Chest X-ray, PA view. Patient: 54 years old, sex F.
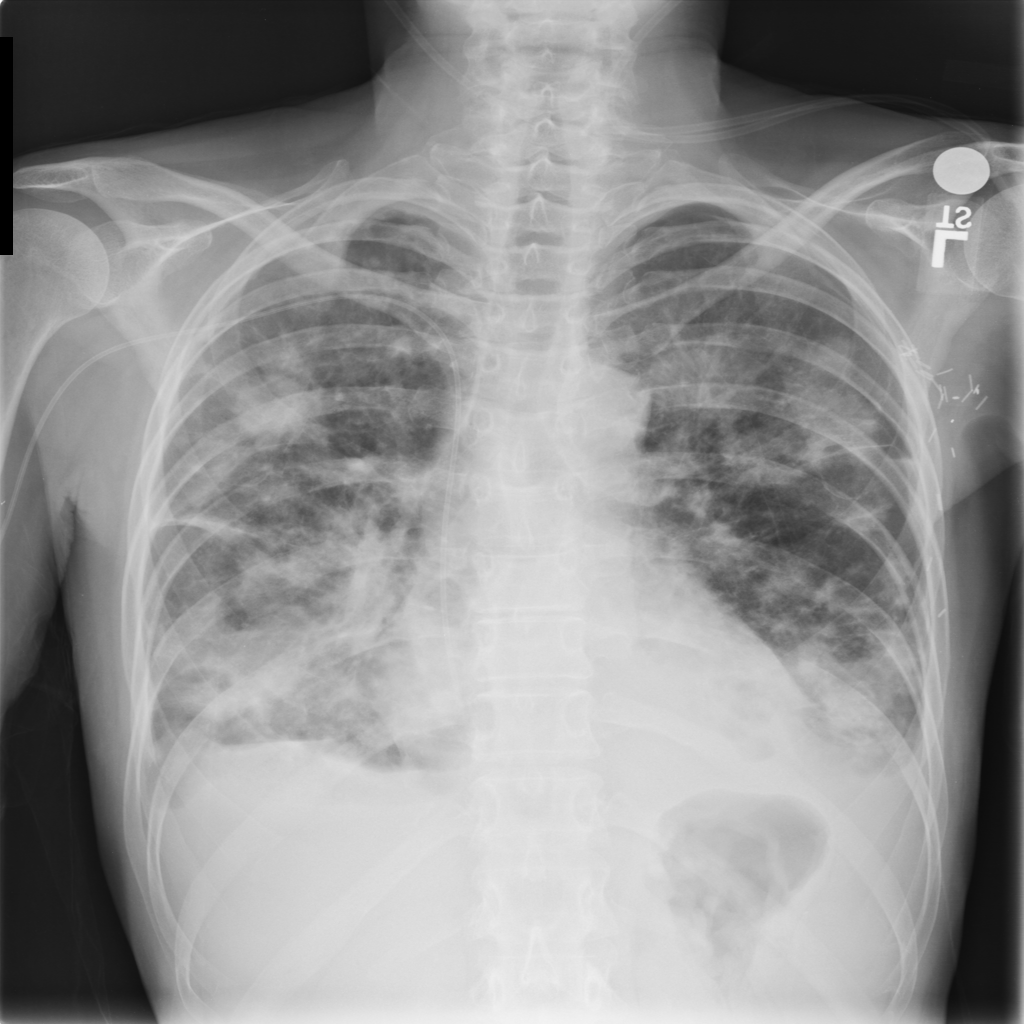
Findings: Consolidation, Effusion, Mass, Pneumothorax